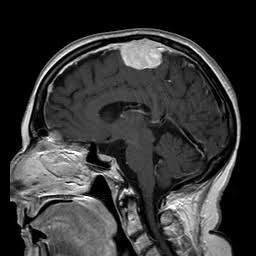
Label: meningioma